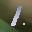
Label: 1